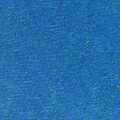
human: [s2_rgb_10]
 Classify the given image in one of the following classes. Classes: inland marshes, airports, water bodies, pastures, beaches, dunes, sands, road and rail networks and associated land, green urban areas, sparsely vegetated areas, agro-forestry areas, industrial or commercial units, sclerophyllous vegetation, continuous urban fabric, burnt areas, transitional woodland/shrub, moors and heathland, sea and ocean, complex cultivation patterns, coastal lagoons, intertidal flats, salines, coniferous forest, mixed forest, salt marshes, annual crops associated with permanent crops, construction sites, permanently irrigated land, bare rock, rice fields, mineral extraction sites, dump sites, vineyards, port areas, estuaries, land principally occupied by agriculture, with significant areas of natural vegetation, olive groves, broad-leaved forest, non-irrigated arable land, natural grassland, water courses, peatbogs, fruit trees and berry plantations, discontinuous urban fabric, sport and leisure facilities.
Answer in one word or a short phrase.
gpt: sea and ocean